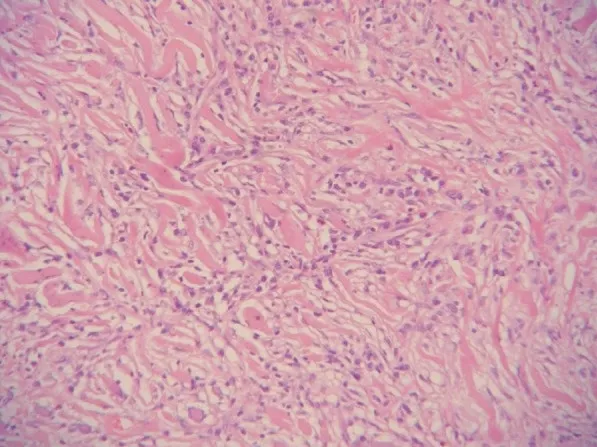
Haphazardly arranged collagen lamellae separated by an inflammatory
infiltrate.
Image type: pathology (h&e)